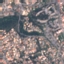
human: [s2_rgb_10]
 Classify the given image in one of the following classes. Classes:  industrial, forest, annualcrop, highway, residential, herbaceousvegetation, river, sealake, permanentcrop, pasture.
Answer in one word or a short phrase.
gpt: Residential